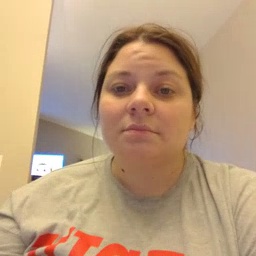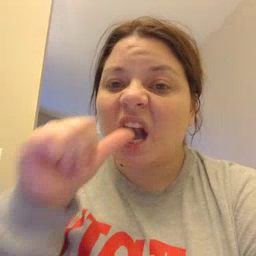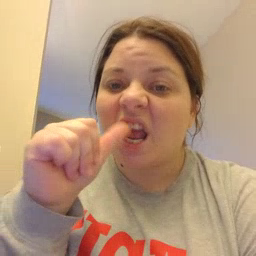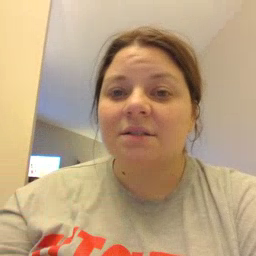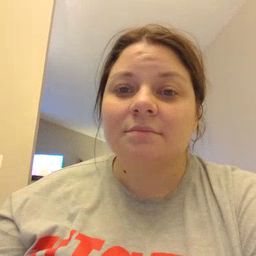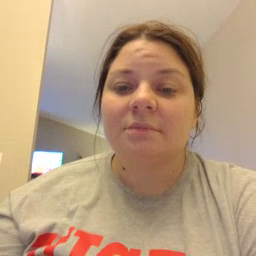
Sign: nuts